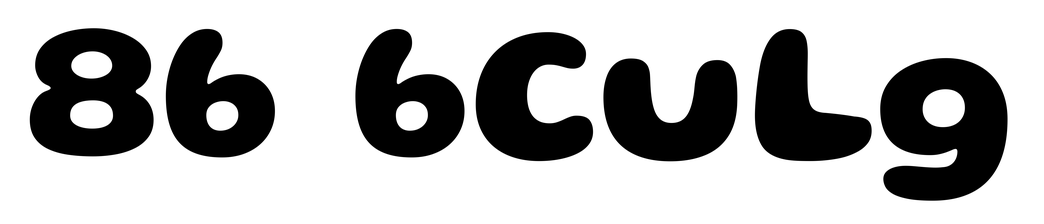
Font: Gluten_Bold